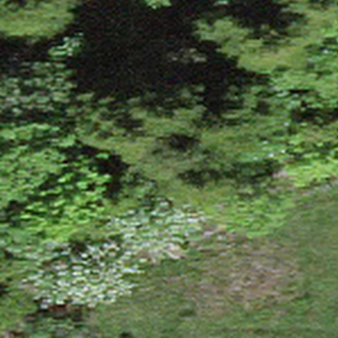
Label: other